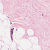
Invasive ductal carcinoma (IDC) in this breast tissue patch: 0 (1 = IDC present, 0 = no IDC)